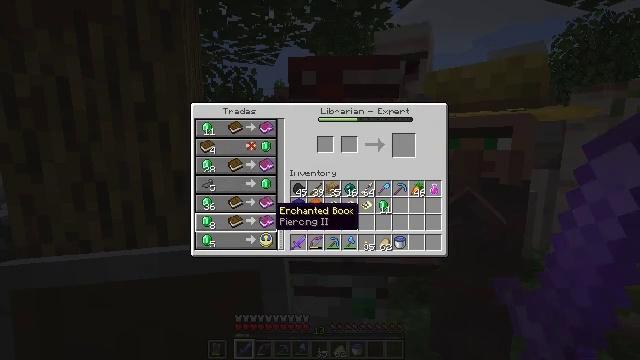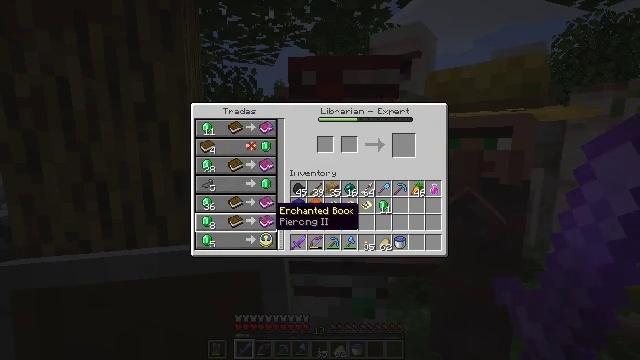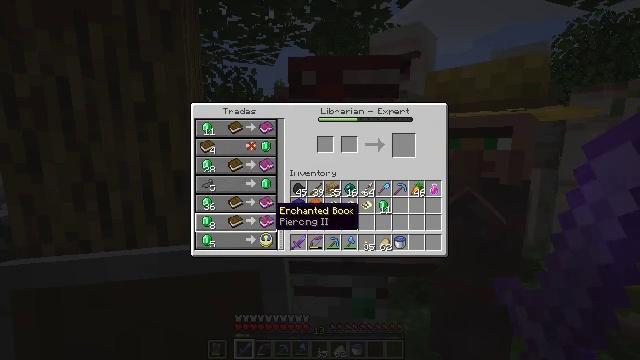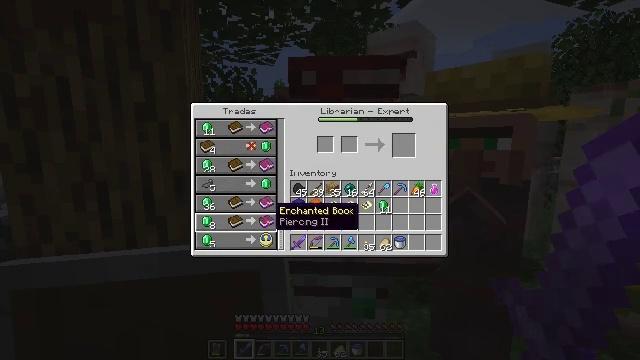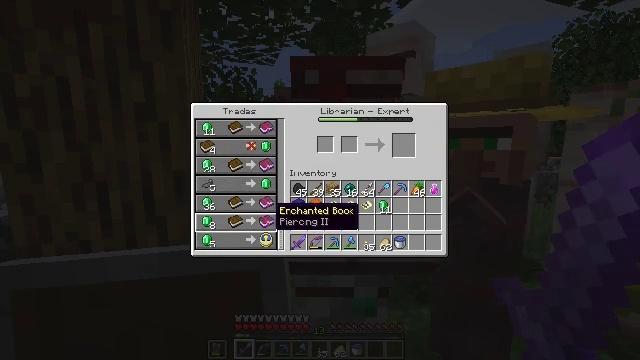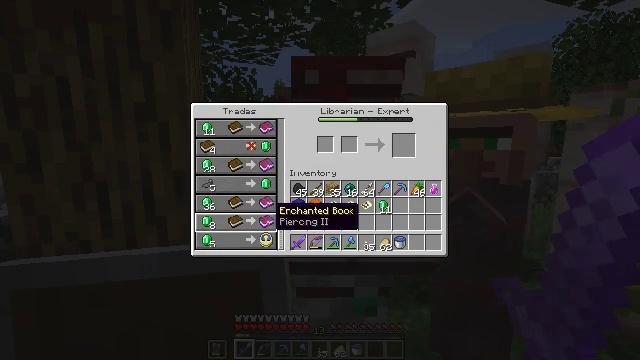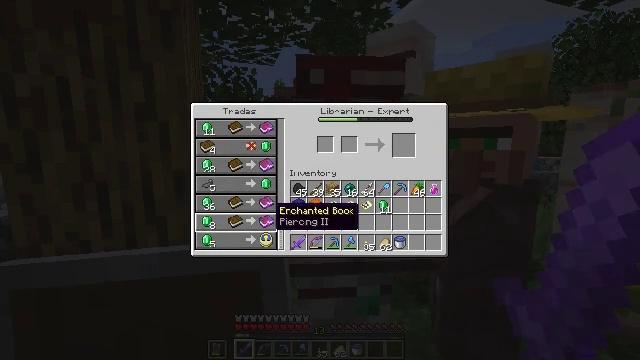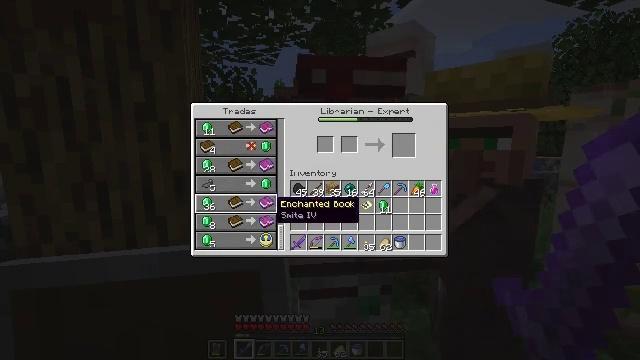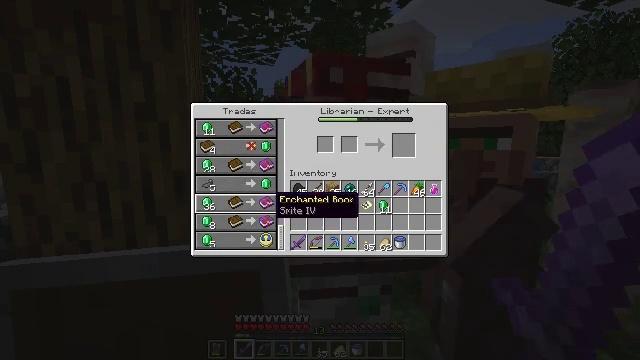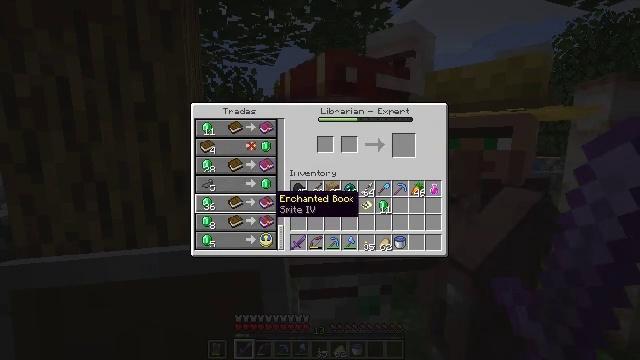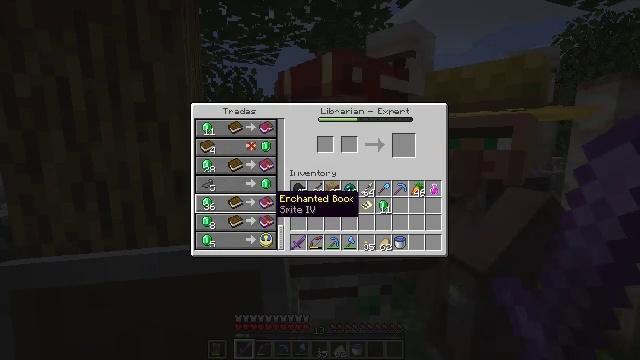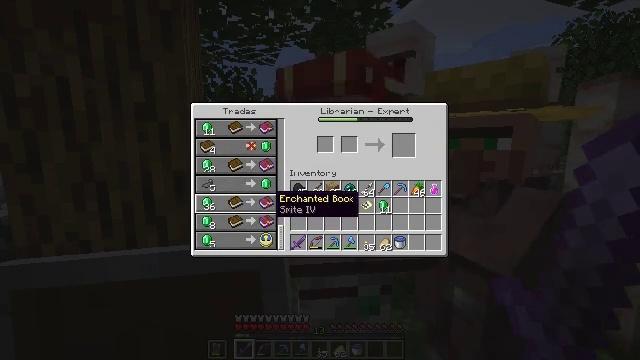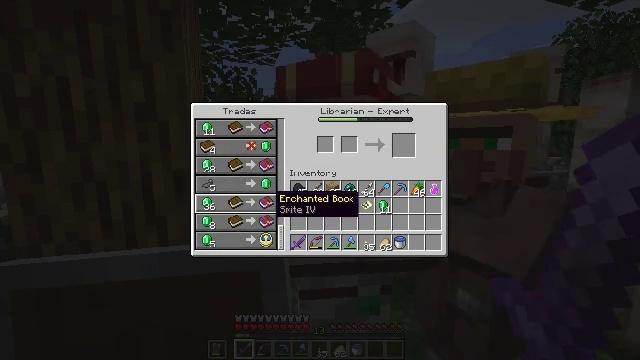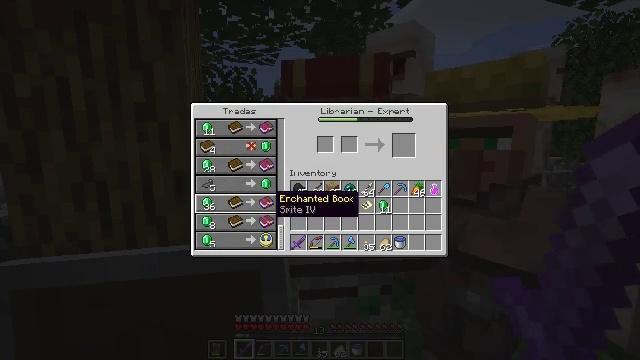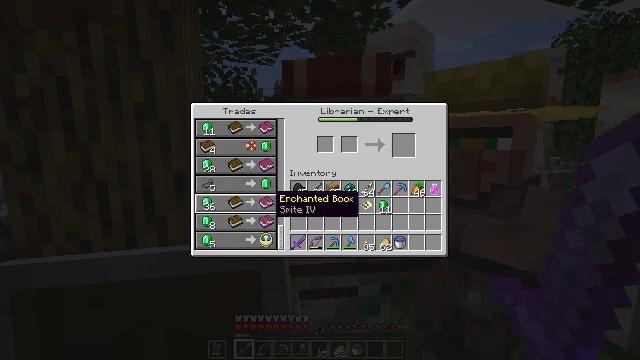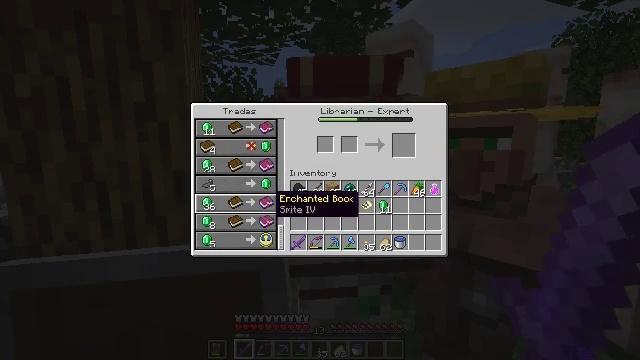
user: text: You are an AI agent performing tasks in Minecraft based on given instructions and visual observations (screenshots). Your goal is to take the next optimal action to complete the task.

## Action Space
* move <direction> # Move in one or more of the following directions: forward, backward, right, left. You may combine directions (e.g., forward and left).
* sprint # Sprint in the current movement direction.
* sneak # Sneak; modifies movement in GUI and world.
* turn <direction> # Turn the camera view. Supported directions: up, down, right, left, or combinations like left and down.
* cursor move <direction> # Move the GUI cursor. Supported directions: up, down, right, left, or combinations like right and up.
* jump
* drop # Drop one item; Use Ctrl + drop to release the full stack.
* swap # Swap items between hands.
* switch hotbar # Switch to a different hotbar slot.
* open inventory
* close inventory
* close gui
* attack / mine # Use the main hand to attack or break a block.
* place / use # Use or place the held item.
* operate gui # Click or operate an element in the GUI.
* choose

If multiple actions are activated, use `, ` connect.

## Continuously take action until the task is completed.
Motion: motion action
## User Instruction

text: Pull up beetroots from the soil.
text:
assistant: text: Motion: no_op
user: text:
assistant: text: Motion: no_op
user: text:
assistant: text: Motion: no_op
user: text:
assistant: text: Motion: no_op
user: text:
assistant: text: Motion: no_op
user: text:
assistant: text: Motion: no_op
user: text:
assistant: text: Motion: cursor move up
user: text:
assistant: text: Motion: no_op
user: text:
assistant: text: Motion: no_op
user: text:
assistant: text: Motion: no_op
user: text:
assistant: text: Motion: no_op
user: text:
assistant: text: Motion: no_op
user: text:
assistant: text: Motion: no_op
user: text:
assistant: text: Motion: no_op
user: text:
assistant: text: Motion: no_op
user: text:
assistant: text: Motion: no_op
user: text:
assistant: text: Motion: no_op
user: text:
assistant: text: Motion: no_op
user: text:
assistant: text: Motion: no_op
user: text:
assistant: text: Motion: no_op
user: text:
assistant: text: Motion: cursor move up
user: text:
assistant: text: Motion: cursor move up
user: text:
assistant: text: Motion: no_op
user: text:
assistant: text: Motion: no_op
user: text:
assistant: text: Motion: no_op
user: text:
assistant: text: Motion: no_op
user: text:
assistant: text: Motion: no_op
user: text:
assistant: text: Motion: no_op
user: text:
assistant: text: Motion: cursor move up
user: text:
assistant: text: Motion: cursor move up